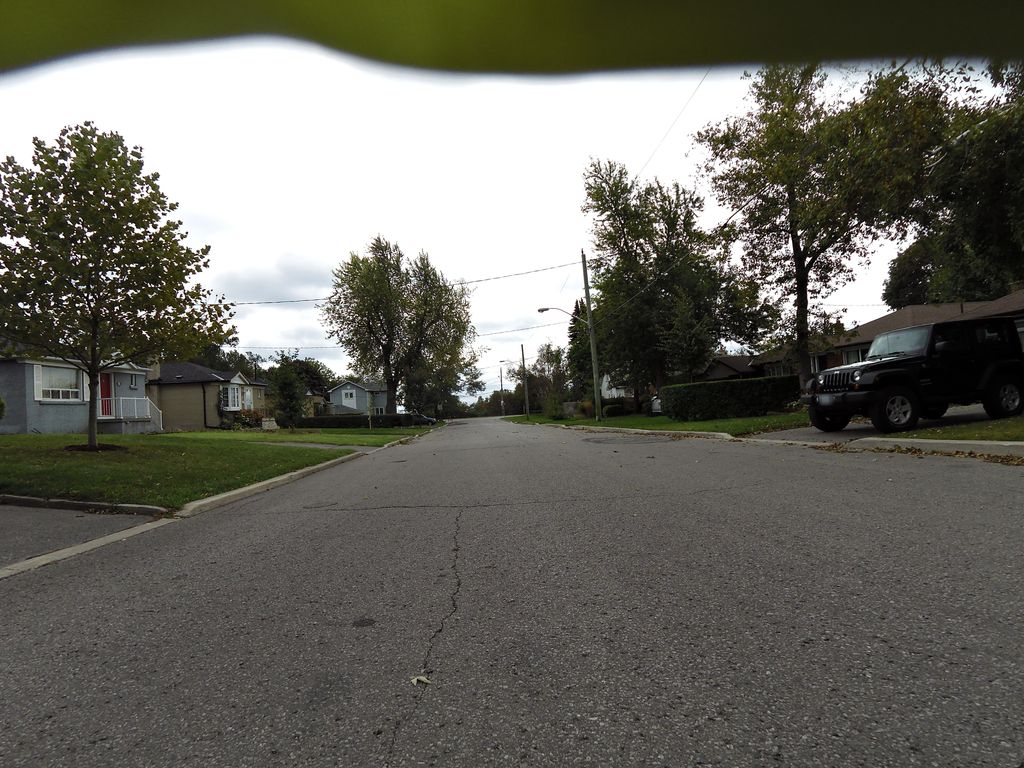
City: toronto